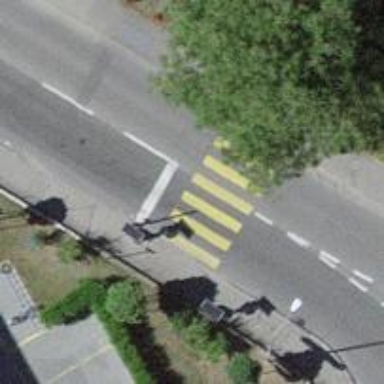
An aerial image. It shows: Road crossing with traffic signals.